Question: I have finished my first opengl App. it's just a very simple thing.
But now, I just want to know how to display these shapes in side the camera "while the camera
is turned on"?
Any suggestions or tutorials?

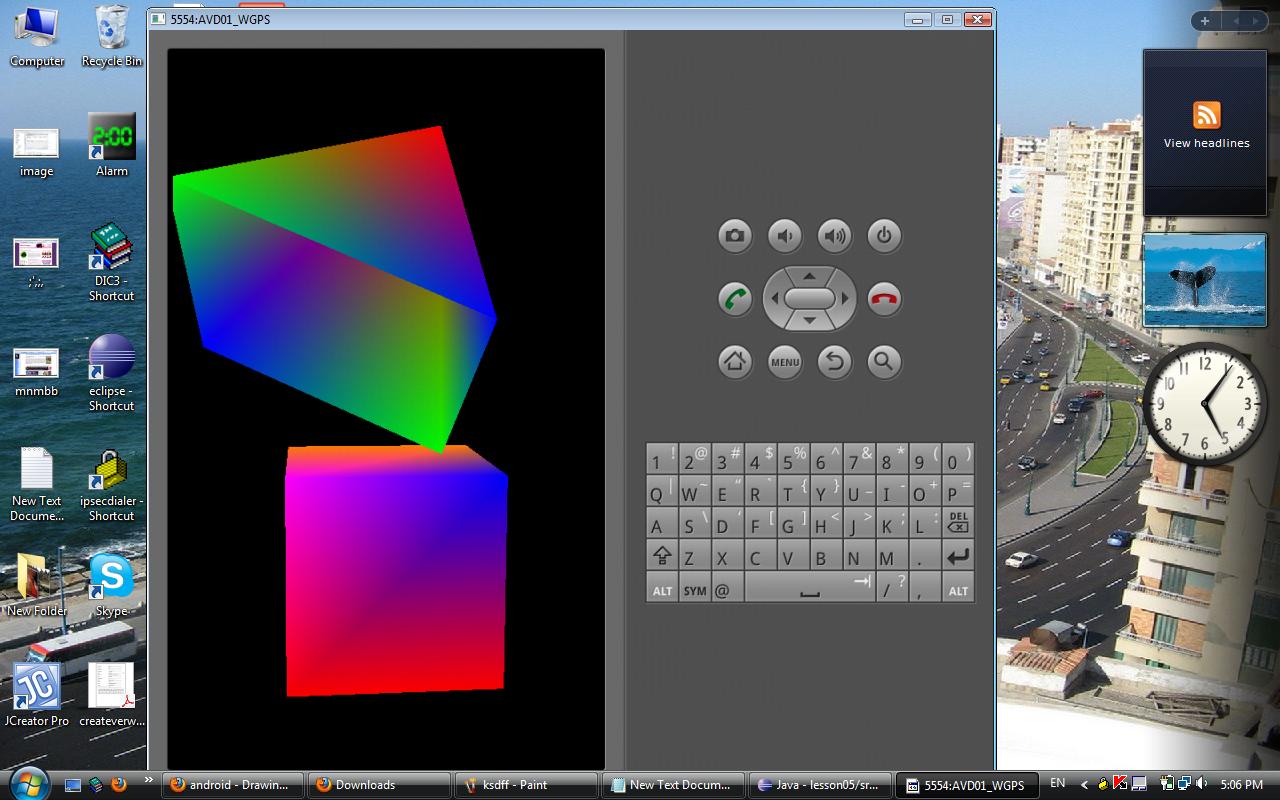
Answer: You'll want to create a <URL> surface and overlay your other stuff on it. There are a lot of tutorials on the web about doing that.